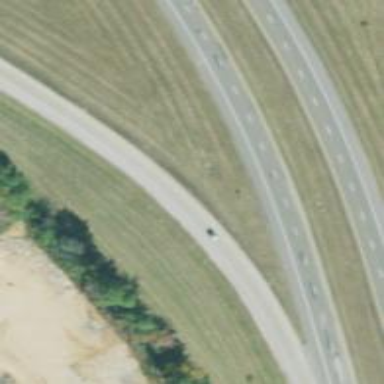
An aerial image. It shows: Trunk link highway with asphalt surface.